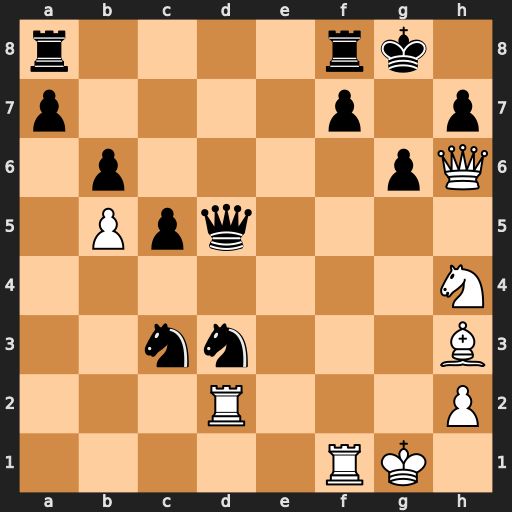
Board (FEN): r4rk1/p4p1p/1p4pQ/1Ppq4/7N/2nn3B/3R3P/5RK1
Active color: w
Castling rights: -
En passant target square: -
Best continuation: Nf5 Qe5 Rxd3